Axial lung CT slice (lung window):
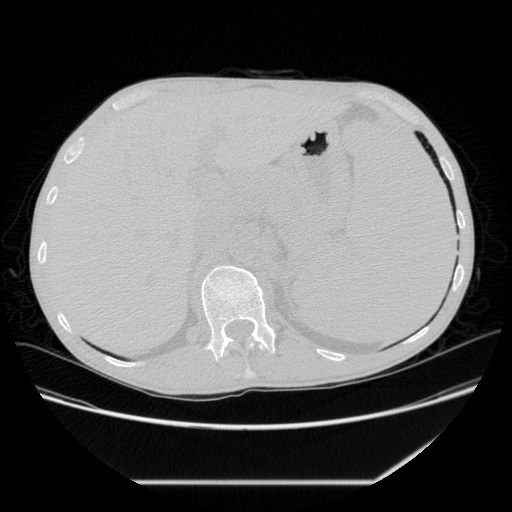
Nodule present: no